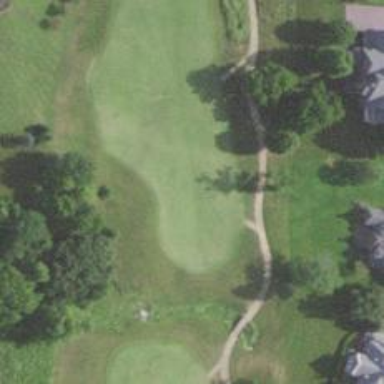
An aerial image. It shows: Golf hole.